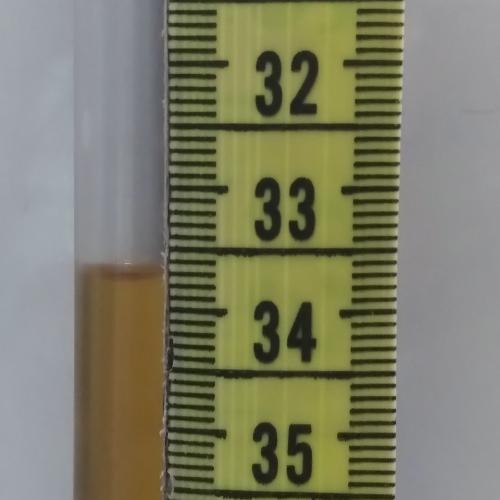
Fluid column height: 33.7 cm